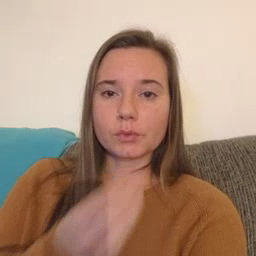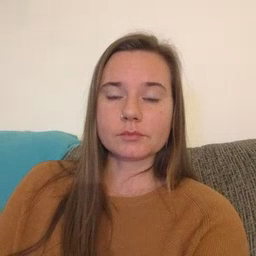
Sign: food